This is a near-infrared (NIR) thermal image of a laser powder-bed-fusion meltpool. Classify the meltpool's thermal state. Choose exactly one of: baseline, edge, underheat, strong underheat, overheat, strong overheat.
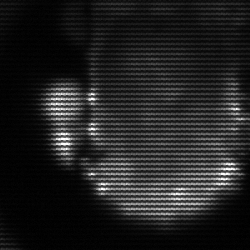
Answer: baseline